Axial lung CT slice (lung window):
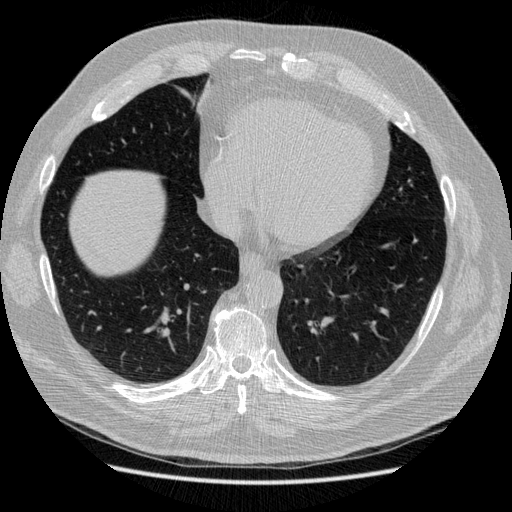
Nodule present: no